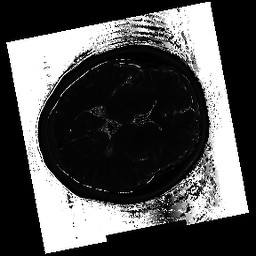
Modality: T2map
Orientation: axial
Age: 13
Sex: female
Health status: ill